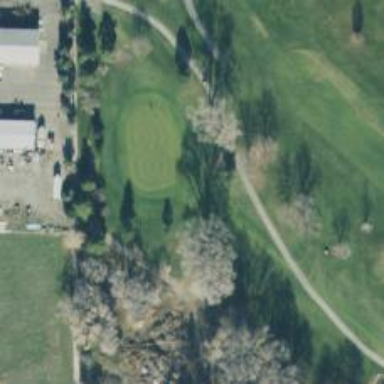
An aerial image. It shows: View of golf hole.